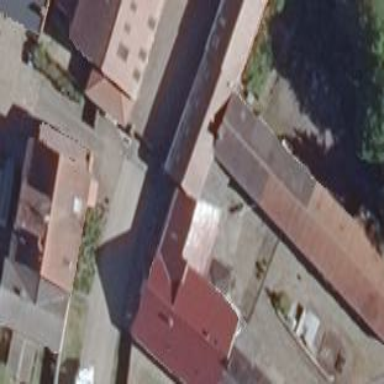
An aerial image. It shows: Building.